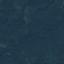
Label: Forest